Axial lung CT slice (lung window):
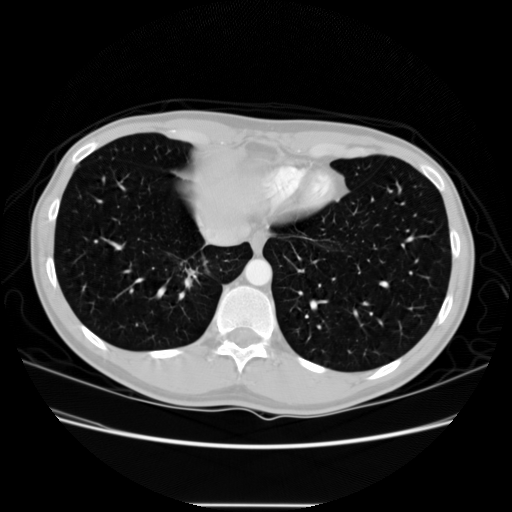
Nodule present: yes
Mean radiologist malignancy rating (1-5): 5